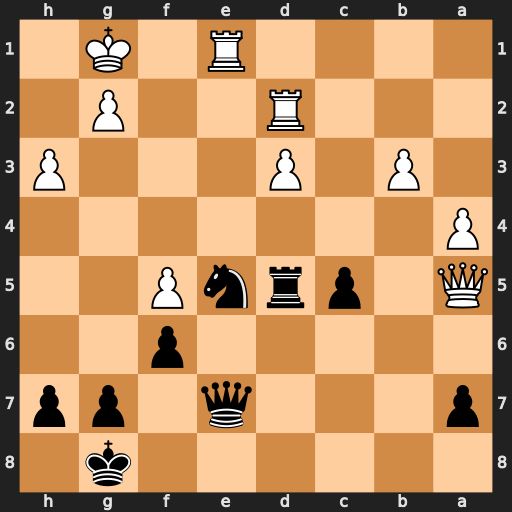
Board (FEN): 6k1/p3q1pp/5p2/Q1prnP2/P7/1P1P3P/3R2P1/4R1K1
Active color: b
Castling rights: -
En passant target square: -
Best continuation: Nf3+ gxf3 Qxe1+